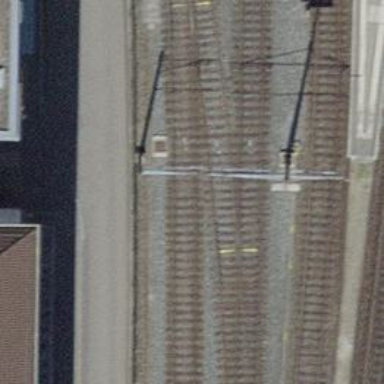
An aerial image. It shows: Single railway track with electrification through contact line.